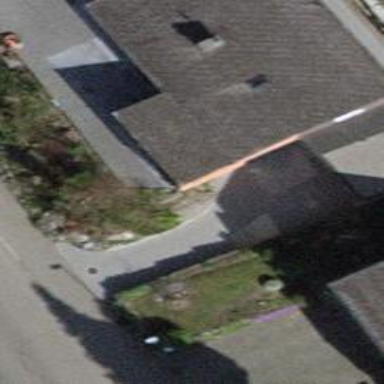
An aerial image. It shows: Detached building.